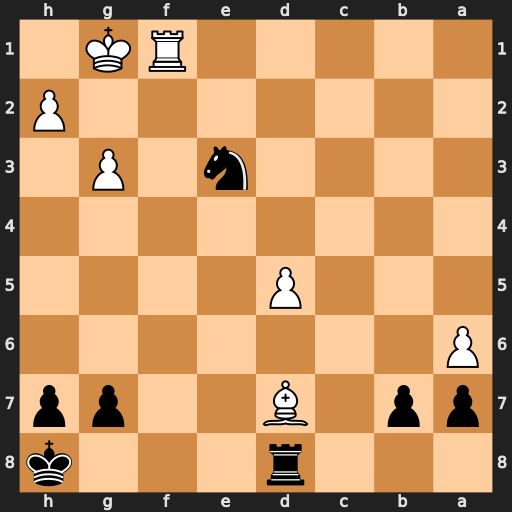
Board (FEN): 3r3k/pp1B2pp/P7/3P4/8/4n1P1/7P/5RK1
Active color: b
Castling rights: -
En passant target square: -
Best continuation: Nxf1 axb7 Rb8 Kxf1 Rxb7